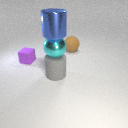
large cyan metal sphere below large blue metal cylinder